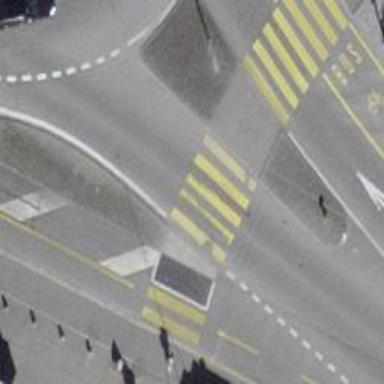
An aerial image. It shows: Footway located on traffic island.